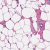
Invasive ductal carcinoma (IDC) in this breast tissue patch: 0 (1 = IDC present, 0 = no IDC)